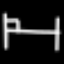
Label: bed